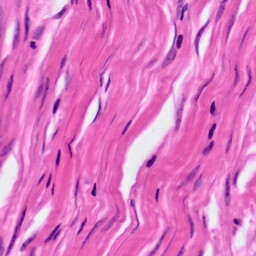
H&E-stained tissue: Ovarian